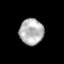
Tissue: prostate
Cell type: T cells
Senescence score: 0.3381
Nuclear area (px): 613
Mean DAPI intensity: 180.055